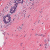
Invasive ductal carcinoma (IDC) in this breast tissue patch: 0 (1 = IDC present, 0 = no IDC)